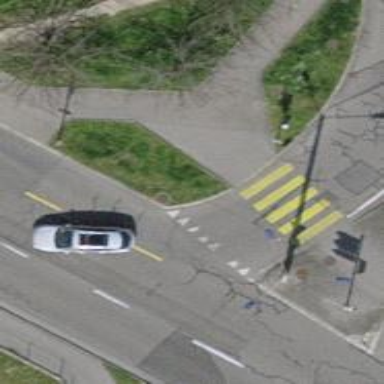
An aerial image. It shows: Marked crossing with pedestrian island.